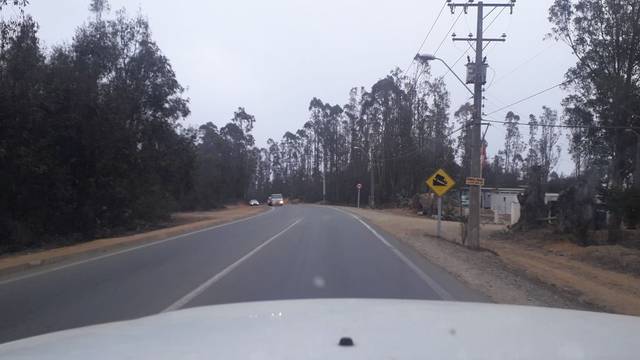
Region: Chile
Coordinates: -33.071, -71.64